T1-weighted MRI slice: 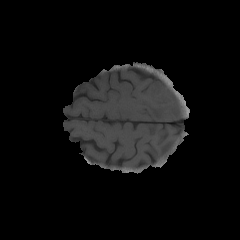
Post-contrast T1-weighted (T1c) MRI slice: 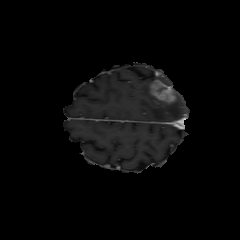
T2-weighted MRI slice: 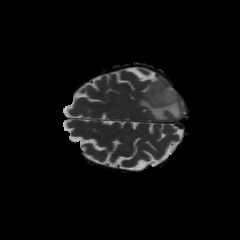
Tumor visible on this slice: yes